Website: apple
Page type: customer-info-address
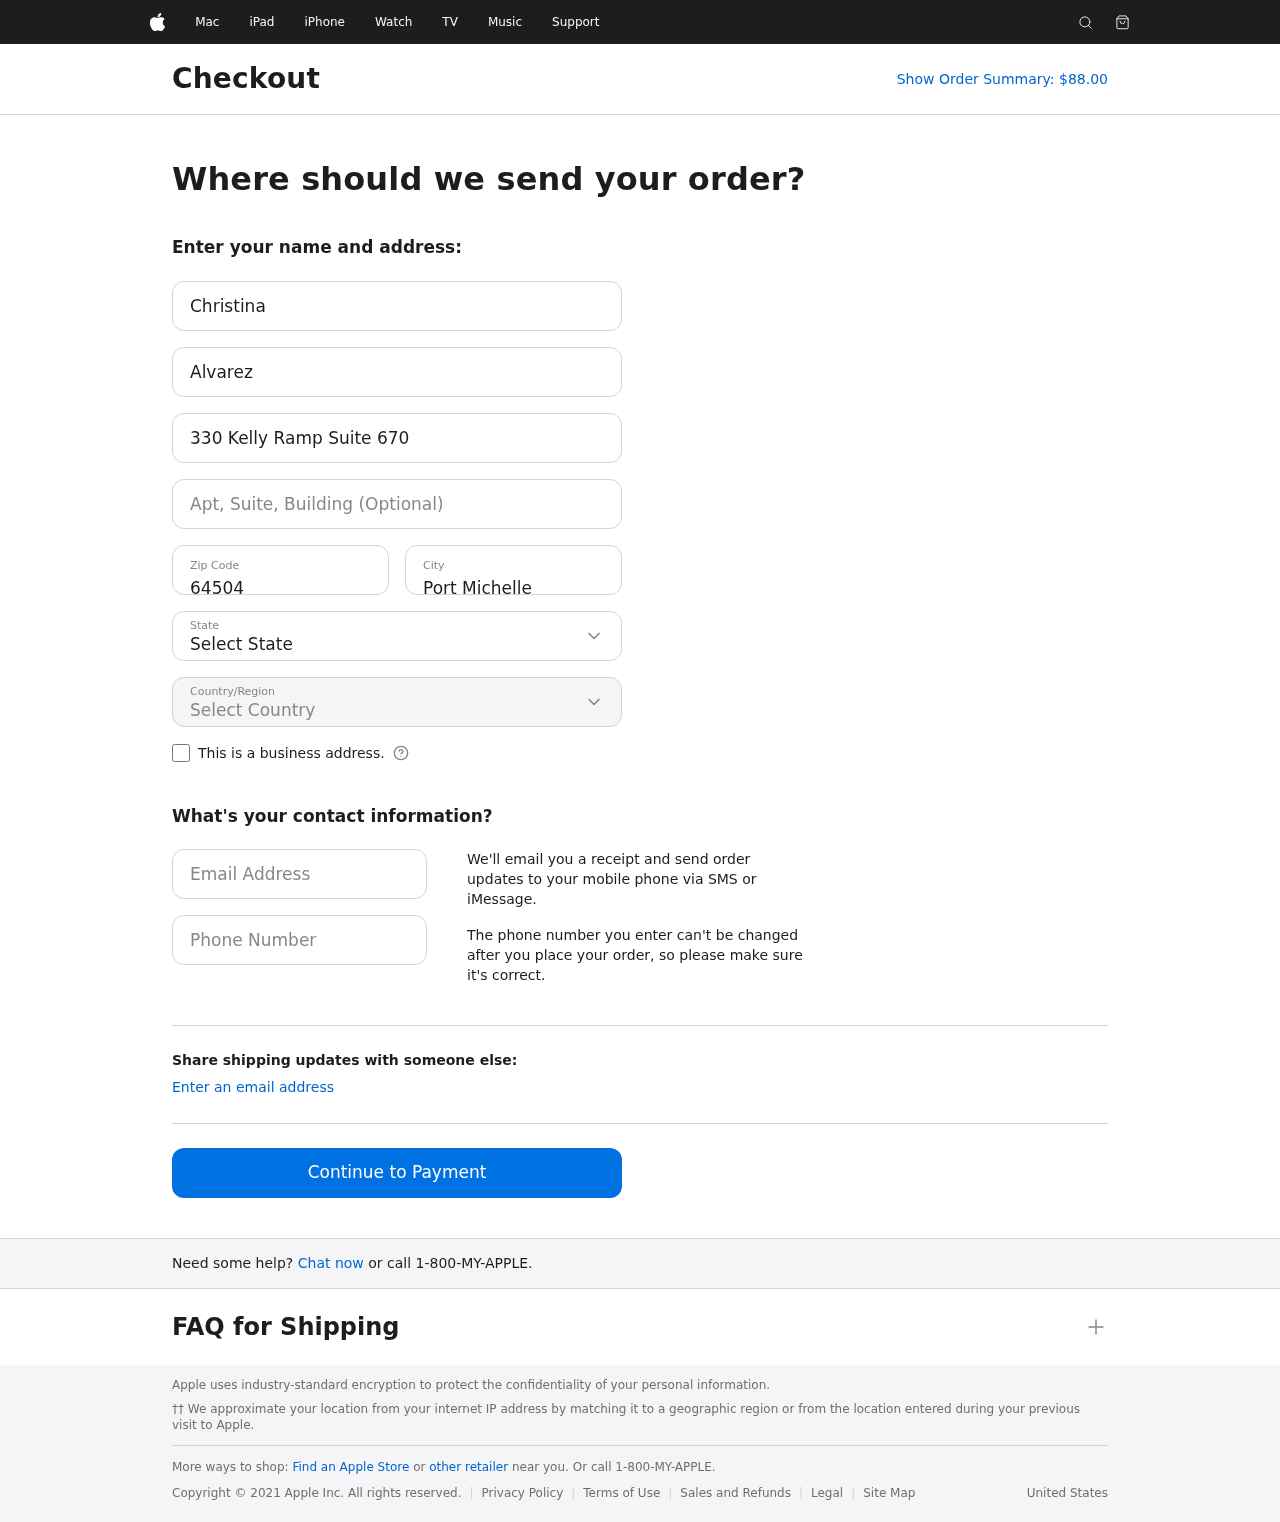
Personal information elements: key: PII_CITY
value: Port Michelle
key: PII_COUNTRY
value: United States
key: PII_EMAIL
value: christinaalvarez@hotmail.com
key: PII_FIRSTNAME
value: Christina
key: PII_LASTNAME
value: Alvarez
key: PII_PHONE
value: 8682827086
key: PII_POSTCODE
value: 64504
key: PII_STATE
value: Tennessee
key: PII_STREET
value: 330 Kelly Ramp Suite 670
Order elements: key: ORDER_TOTAL
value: Show Order Summary: $88.00